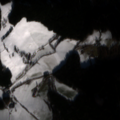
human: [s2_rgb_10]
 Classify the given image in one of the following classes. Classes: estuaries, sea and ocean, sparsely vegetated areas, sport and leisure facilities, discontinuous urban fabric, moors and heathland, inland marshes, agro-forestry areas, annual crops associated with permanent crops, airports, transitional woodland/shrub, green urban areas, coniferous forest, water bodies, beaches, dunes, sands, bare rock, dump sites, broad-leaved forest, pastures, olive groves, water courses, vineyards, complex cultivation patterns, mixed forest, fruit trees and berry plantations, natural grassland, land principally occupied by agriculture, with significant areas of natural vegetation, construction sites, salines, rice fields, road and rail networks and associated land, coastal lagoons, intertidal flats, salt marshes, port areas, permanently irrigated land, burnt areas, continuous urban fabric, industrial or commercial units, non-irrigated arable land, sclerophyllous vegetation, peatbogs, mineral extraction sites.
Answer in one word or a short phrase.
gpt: pastures, land principally occupied by agriculture, with significant areas of natural vegetation, coniferous forest, mixed forest